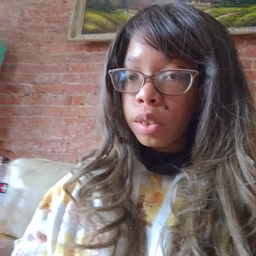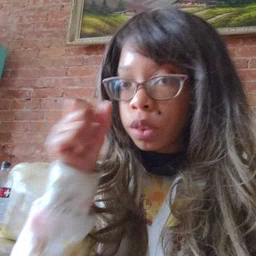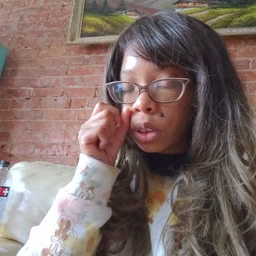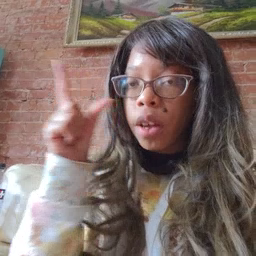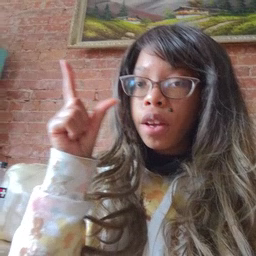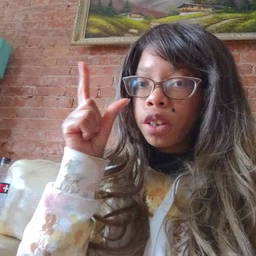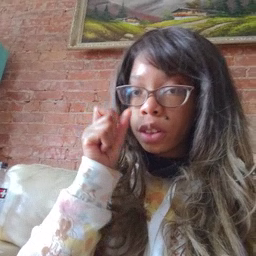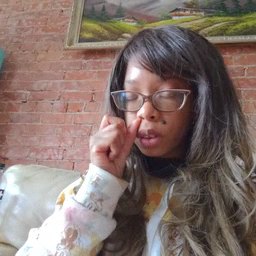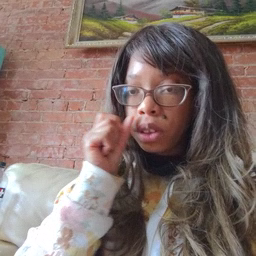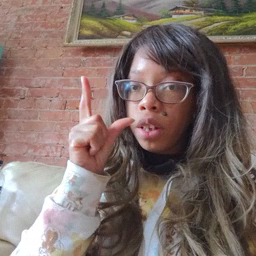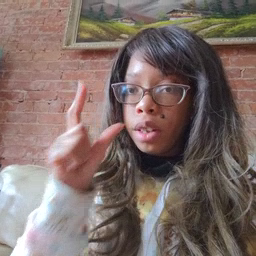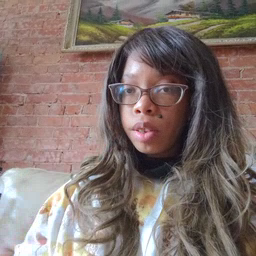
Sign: wake